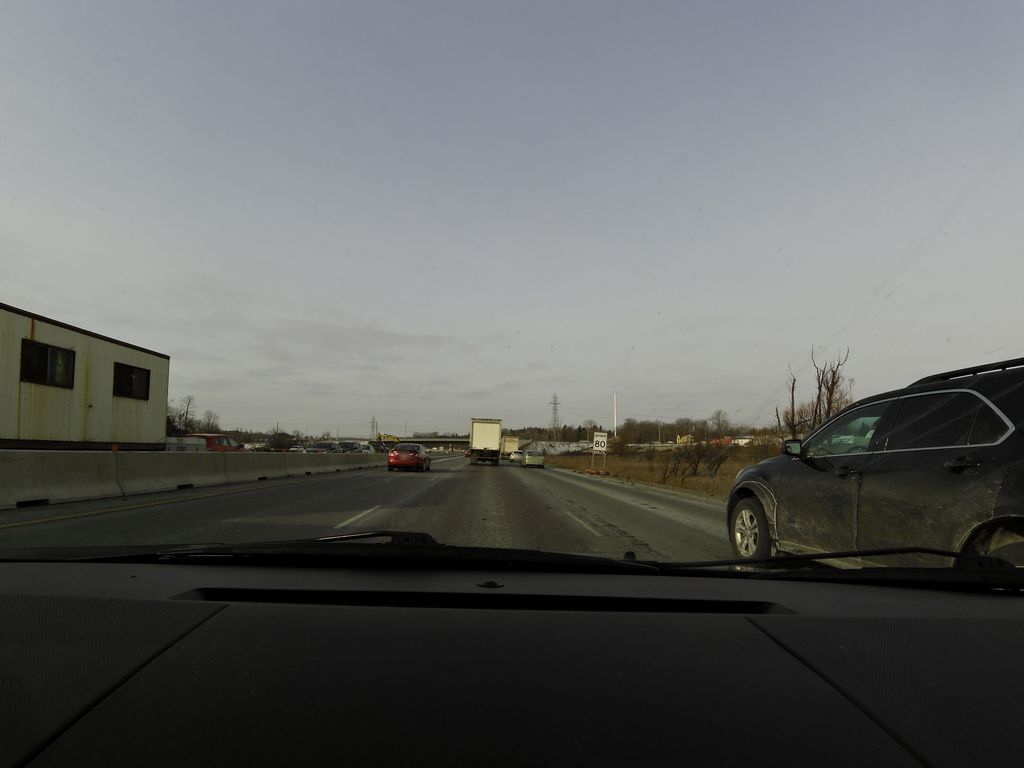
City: kitchener-waterloo